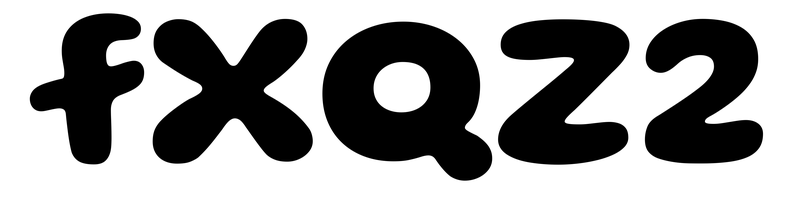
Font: Gluten_Bold